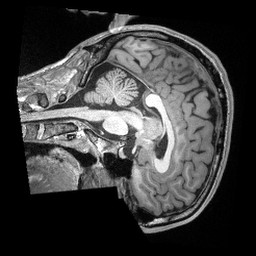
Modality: T1w
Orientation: sagittal
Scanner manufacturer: siemens
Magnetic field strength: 3 T
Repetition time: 2.3 s
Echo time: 0.00308 s